Interaction volume radius: 5 \u00c5
Interaction volume height: 50 \u00c5
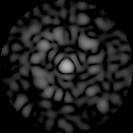
Disorder parameter: 0.7796